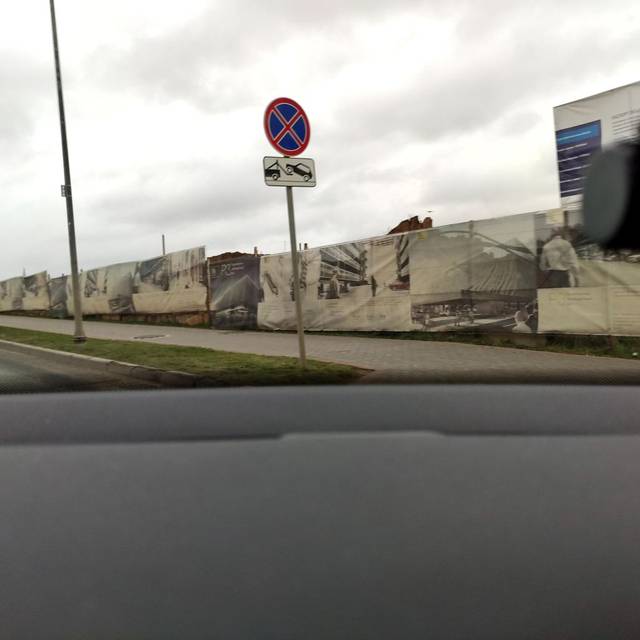
Region: Russia
Coordinates: 55.685, 37.352